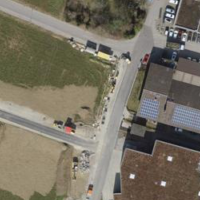
EUNIS habitat code: 52
Species observed at this site:
Centaurea scabiosa